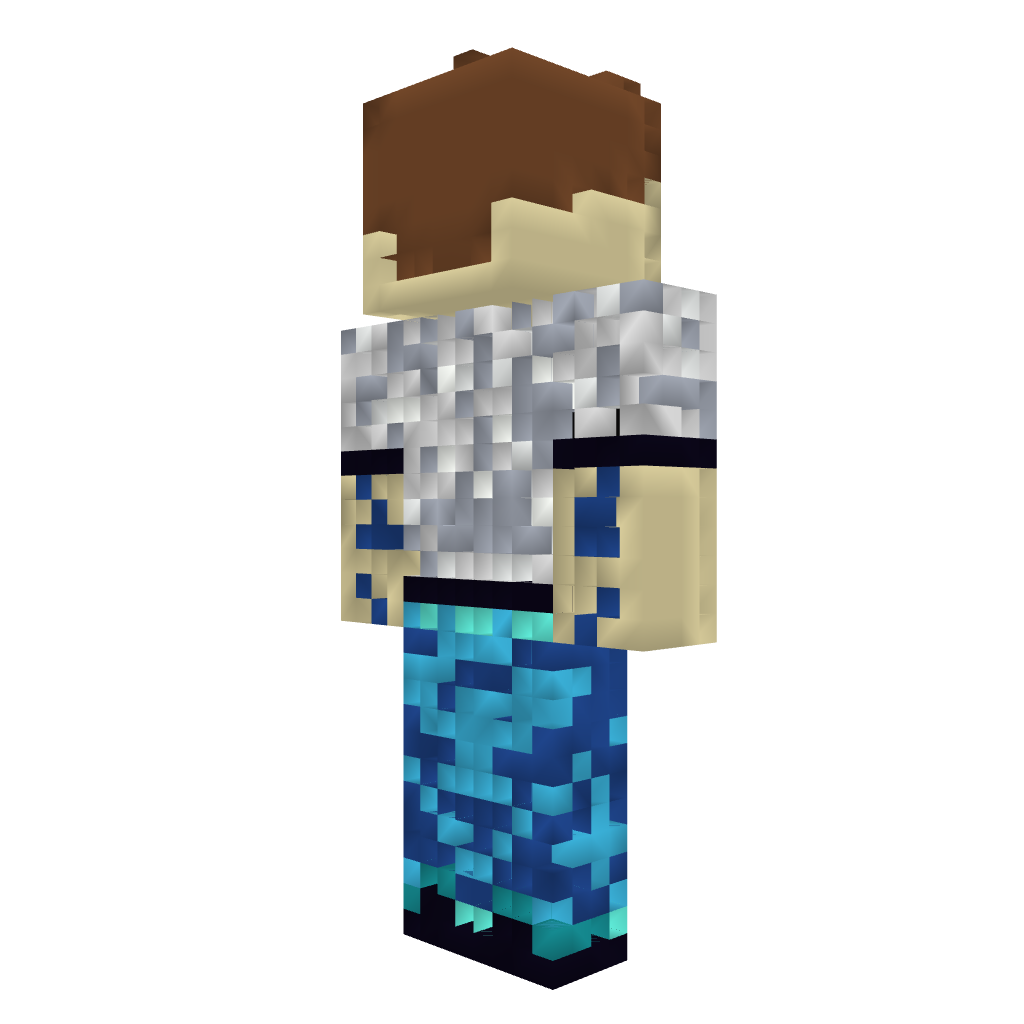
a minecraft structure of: Swagmasterer (Me!)